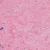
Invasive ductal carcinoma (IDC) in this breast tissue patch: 1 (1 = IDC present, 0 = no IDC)